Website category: auto
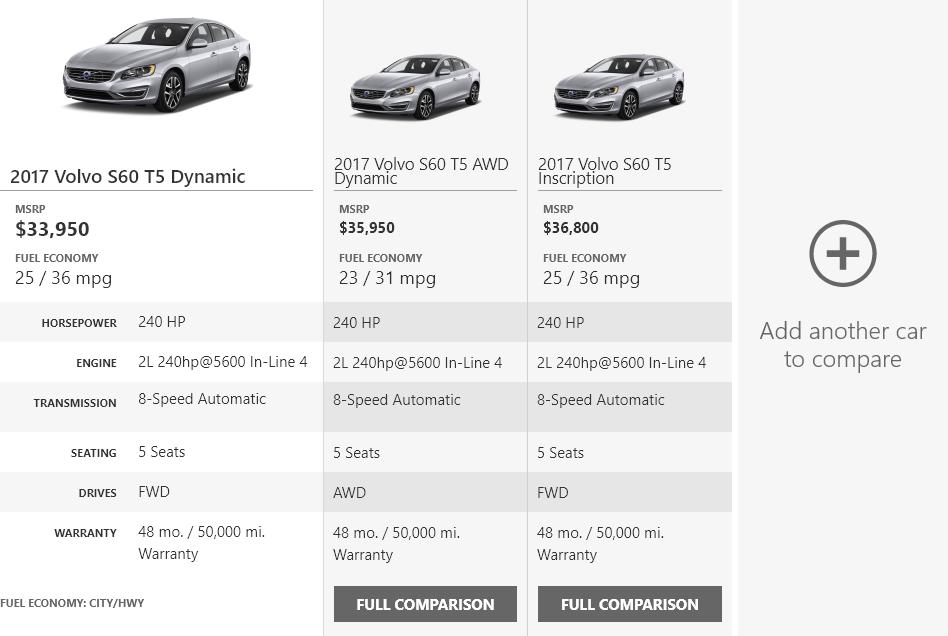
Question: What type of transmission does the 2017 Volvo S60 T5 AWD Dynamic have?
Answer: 8-Speed Automatic

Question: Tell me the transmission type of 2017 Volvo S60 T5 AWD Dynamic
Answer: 8-Speed Automatic

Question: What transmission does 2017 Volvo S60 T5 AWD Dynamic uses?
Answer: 8-Speed Automatic

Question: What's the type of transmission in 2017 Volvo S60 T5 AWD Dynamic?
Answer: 8-Speed Automatic

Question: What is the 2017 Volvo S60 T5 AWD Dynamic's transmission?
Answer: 8-Speed Automatic

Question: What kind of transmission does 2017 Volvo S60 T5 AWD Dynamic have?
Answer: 8-Speed Automatic

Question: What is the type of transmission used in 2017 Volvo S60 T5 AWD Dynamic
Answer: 8-Speed Automatic

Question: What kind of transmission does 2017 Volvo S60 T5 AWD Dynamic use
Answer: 8-Speed Automatic

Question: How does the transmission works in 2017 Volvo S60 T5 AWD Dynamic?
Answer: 8-Speed Automatic

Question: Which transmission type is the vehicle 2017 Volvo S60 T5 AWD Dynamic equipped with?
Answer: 8-Speed Automatic

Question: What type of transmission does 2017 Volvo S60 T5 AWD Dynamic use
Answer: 8-Speed Automatic

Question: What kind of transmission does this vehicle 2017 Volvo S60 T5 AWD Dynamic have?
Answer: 8-Speed Automatic

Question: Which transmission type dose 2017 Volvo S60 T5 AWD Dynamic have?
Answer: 8-Speed Automatic

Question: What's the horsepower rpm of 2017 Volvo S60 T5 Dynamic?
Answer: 240 HP

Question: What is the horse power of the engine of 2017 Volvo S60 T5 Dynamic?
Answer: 240 HP

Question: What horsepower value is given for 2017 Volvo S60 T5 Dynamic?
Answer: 240 HP

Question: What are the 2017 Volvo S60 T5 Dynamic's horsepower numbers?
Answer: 240 HP

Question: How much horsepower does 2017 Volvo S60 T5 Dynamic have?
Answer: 240 HP

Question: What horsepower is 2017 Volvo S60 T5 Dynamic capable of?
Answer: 240 HP

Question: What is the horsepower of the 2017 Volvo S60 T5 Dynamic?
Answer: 240 HP

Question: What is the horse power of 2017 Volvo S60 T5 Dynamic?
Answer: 240 HP

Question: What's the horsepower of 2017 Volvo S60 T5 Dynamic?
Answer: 240 HP

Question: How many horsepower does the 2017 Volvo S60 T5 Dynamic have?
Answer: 240 HP

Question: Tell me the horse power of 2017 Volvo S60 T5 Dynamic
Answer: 240 HP

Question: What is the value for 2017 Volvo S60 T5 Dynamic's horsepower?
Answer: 240 HP

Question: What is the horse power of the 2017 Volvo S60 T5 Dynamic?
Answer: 240 HP

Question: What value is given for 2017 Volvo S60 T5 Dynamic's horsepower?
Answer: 240 HP

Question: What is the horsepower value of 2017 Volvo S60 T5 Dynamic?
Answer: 240 HP

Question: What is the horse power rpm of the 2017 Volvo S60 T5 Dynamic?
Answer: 240 HP

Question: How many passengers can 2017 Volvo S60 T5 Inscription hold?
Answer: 5 Seats

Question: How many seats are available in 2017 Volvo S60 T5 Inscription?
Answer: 5 Seats

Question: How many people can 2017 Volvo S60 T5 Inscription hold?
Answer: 5 Seats

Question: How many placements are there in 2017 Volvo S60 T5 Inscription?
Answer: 5 Seats

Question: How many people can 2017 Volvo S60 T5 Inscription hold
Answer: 5 Seats

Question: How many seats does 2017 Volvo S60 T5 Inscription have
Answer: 5 Seats

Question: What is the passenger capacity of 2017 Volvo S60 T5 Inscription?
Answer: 5 Seats

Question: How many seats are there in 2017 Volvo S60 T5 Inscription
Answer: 5 Seats

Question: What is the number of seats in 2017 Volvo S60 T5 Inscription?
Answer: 5 Seats

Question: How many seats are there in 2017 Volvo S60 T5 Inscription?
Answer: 5 Seats

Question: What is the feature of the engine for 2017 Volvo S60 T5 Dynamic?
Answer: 2L 240hp@5600 In-Line 4

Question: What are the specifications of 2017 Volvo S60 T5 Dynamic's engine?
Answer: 2L 240hp@5600 In-Line 4

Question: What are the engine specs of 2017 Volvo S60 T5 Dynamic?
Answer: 2L 240hp@5600 In-Line 4

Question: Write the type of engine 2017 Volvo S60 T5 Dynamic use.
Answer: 2L 240hp@5600 In-Line 4

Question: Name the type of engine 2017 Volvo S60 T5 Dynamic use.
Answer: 2L 240hp@5600 In-Line 4

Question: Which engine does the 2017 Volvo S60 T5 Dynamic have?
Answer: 2L 240hp@5600 In-Line 4

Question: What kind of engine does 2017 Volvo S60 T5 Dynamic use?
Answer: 2L 240hp@5600 In-Line 4

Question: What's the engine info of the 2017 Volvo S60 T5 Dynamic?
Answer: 2L 240hp@5600 In-Line 4

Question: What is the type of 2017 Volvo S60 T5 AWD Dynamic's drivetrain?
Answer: AWD

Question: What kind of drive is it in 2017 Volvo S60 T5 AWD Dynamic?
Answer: AWD

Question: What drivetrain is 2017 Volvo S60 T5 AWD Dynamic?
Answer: AWD

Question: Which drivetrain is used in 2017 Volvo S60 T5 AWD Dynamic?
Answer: AWD

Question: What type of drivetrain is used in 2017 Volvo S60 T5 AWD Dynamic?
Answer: AWD

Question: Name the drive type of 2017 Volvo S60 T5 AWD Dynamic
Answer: AWD

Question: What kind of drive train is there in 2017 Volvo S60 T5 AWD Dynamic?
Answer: AWD

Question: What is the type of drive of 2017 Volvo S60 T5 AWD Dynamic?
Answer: AWD

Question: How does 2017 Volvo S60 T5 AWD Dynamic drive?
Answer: AWD

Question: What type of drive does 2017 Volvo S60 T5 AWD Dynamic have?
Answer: AWD

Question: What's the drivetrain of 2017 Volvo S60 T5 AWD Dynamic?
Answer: AWD

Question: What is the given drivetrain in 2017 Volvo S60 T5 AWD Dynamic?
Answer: AWD

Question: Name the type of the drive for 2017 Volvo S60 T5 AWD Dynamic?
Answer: AWD

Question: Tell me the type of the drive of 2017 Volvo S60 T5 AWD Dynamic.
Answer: AWD

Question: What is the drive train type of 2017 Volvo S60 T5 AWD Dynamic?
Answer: AWD

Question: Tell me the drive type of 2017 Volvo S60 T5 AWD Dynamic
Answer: AWD

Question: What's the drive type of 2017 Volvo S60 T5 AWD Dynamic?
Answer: AWD